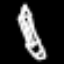
Label: pencil